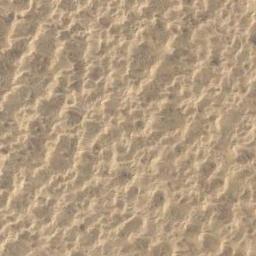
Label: desert